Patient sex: M
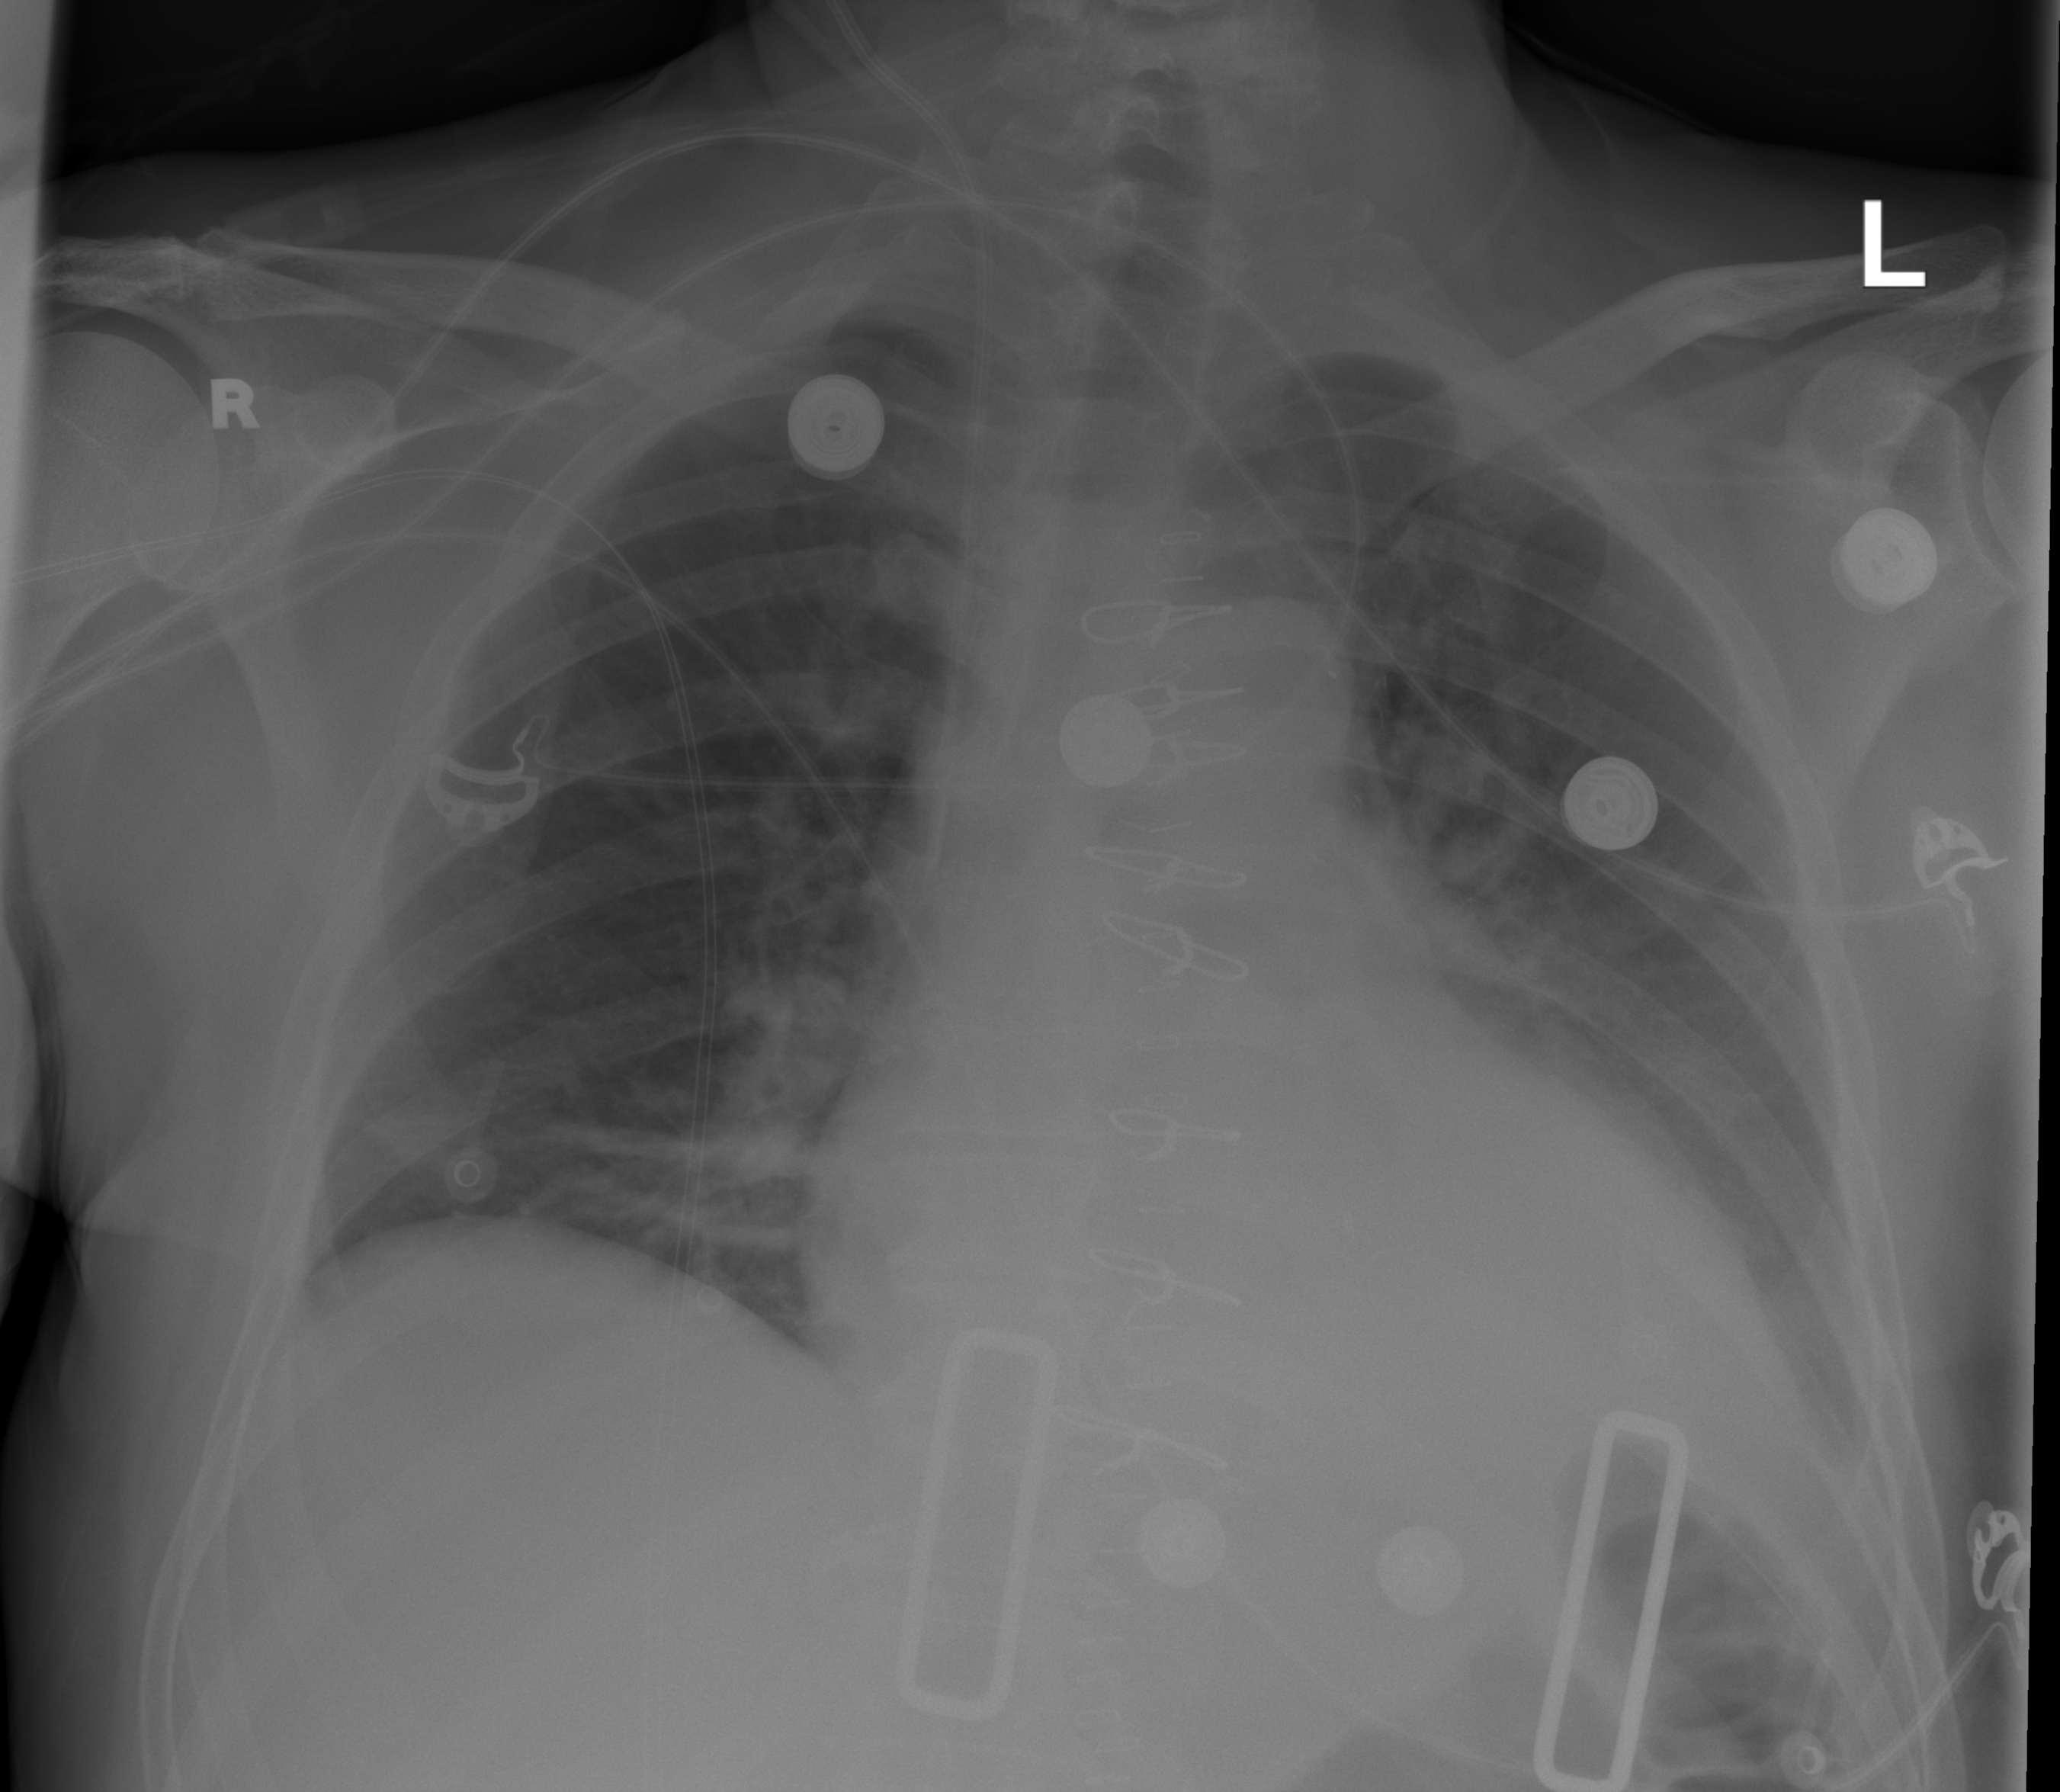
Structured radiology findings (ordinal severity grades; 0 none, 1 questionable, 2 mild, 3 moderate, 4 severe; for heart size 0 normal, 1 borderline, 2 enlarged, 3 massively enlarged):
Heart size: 2
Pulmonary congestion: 2
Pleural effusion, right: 0
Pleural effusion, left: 1
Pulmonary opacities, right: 1
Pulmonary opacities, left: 0
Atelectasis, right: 2
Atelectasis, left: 2